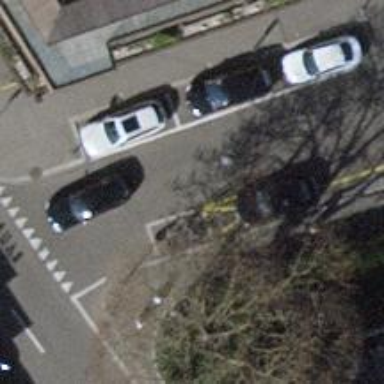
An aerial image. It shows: Taxi stand.